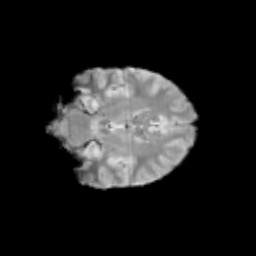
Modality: T2w
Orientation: coronal
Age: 11
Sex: female
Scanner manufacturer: siemens
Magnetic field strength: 3 T
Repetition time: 3.8 s
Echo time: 0.07 s